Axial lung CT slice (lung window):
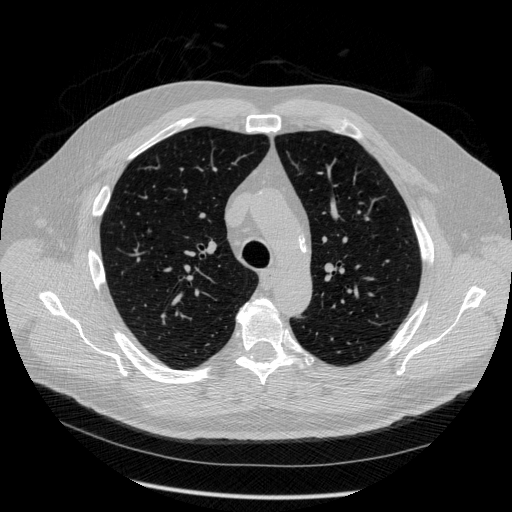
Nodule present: no